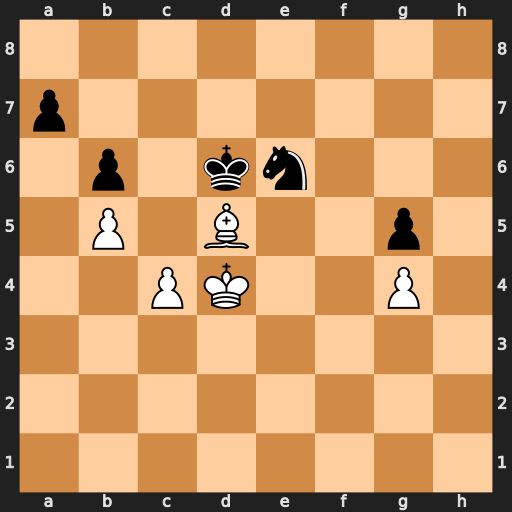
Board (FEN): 8/p7/1p1kn3/1P1B2p1/2PK2P1/8/8/8
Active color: w
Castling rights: -
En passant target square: -
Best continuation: Bxe6 Kxe6 Ke4